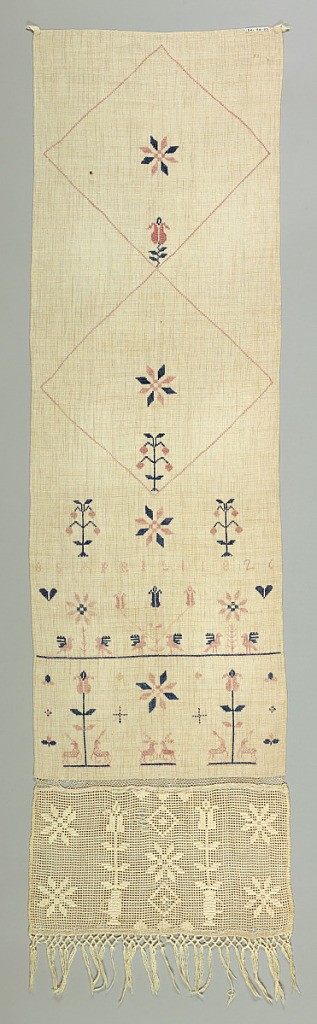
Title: Towel cover
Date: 1826
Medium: cotton on linen Technique: withdrawn element with darned motifs
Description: Towel cover embroidered in design of crossing diagonal lines enclosing flowers is above cross borders with initials "B.S." The date, flowers, paired birds and animals worked in cross stitch. At the bottom is a band of drawnwork ornamented with flowers in darned and overcasting stitches. Edged with cotton fringe.